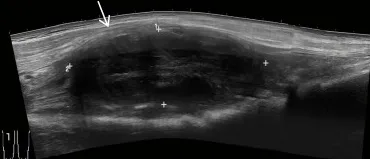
B: The color Doppler image illustrates a typical characteristic of the yin-yang sign within the pseudoaneurysm sac.
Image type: radiology (ultrasound)